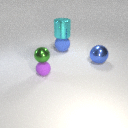
small purple rubber sphere below small green metal sphere